Interaction volume radius: 10 \u00c5
Interaction volume height: 20 \u00c5
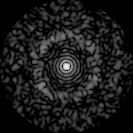
Disorder parameter: 0.8029